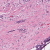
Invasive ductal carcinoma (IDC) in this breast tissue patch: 1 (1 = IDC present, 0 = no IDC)